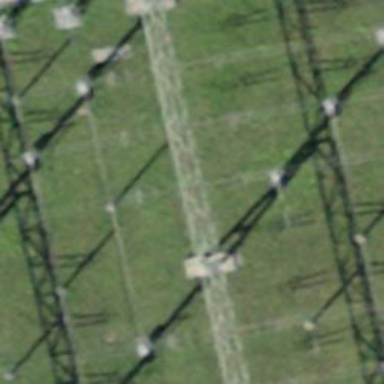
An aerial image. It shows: Insulator used in power equipment.